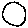
Label: circle